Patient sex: F
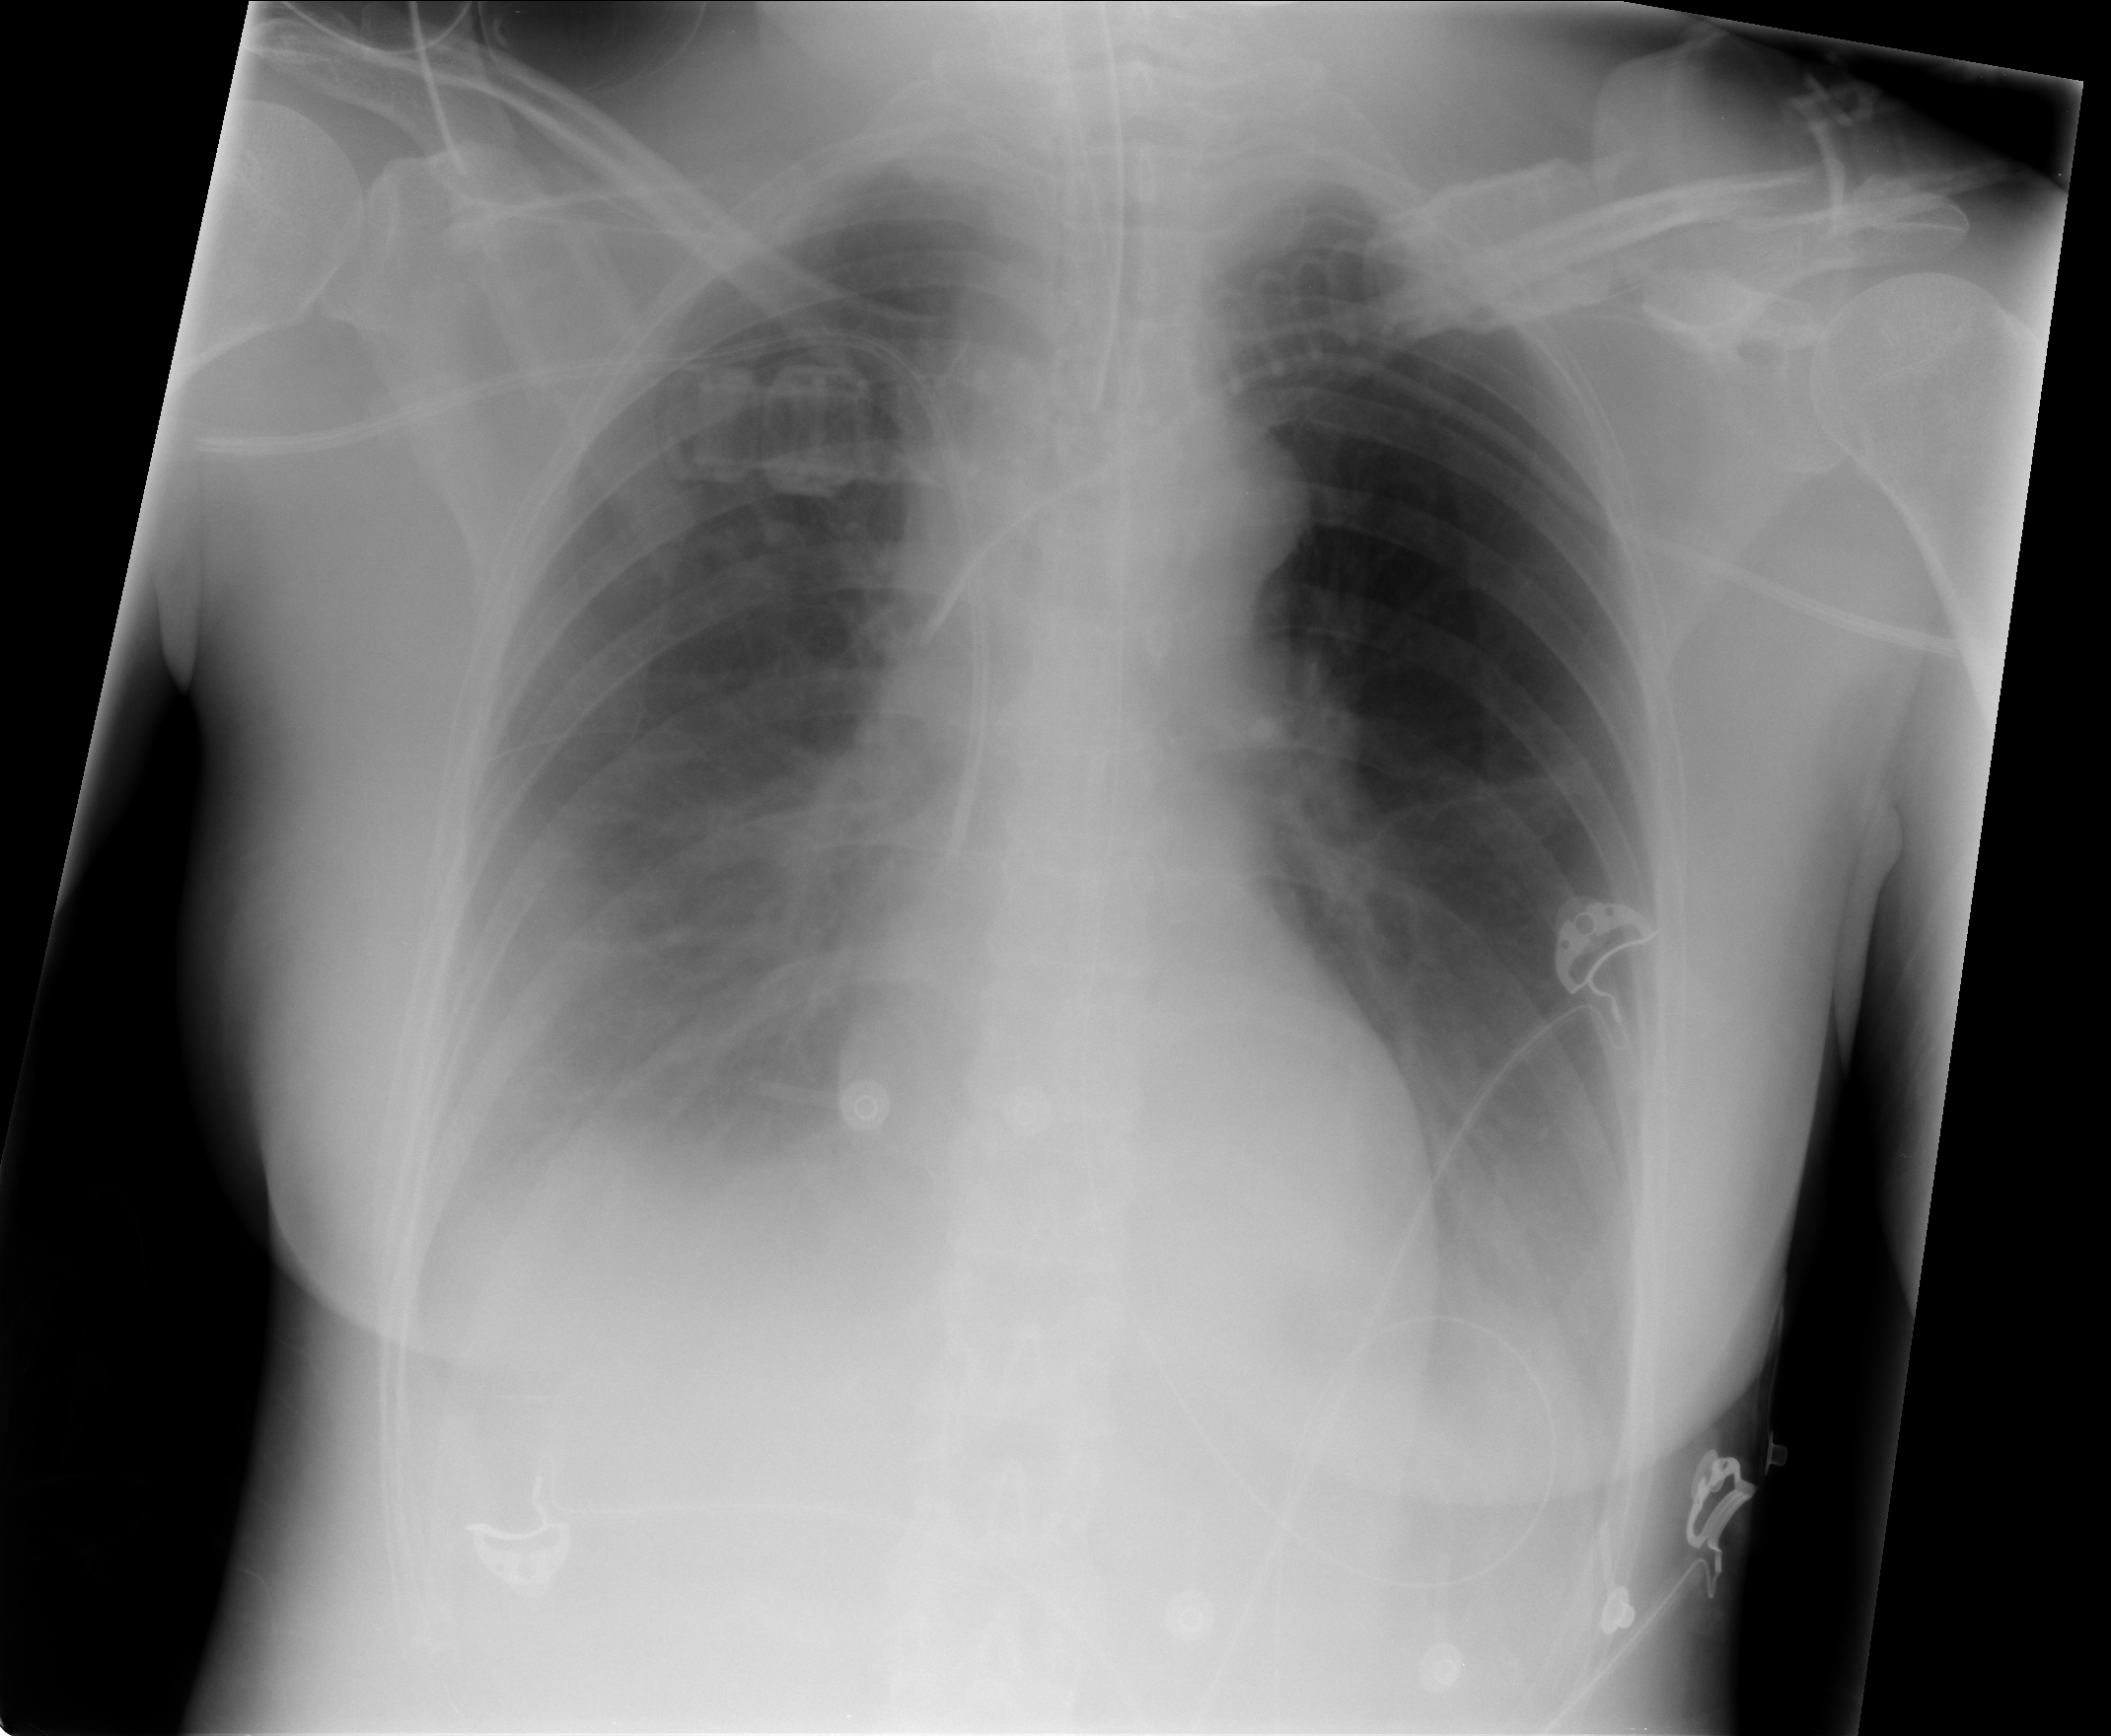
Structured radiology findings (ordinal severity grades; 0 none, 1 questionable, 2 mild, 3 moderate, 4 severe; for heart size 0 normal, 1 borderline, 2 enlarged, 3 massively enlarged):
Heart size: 0
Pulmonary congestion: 1
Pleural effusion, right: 2
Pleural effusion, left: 2
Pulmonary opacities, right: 1
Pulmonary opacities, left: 0
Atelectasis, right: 0
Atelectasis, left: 0